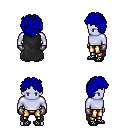
a pixel art fantasy rpg character, male body template, dark elf, purple skin, black cape, gold greaves, blue curly afro hairstyle, metal gloves, ghillies, four views (front, back, left, right), 2x2 character sprite sheet, small pixel art, hard edges, no anti-aliasing